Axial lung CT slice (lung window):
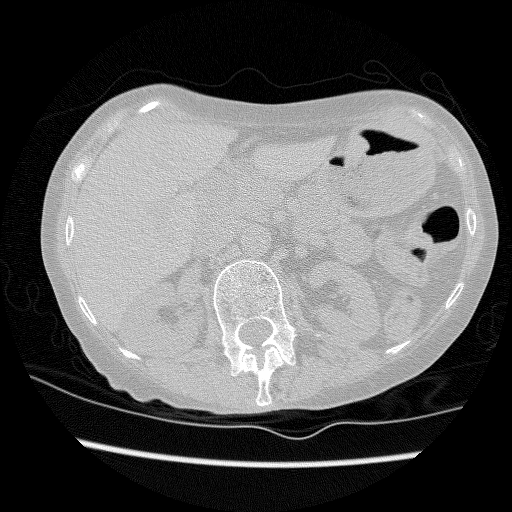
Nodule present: no